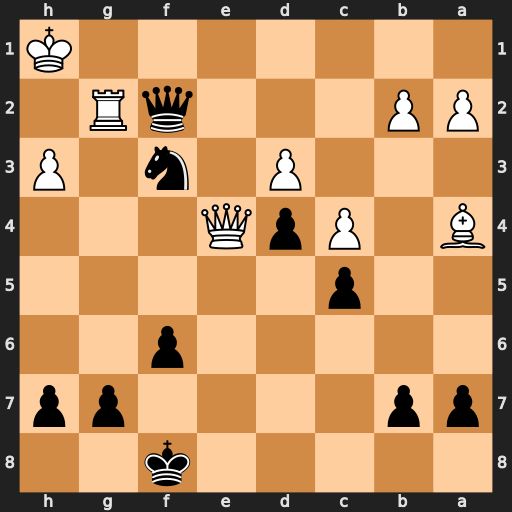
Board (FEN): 5k2/pp4pp/5p2/2p5/B1PpQ3/3P1n1P/PP3qR1/7K
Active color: b
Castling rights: -
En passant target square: -
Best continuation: Qf1+ Rg1 Qxh3#